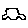
Label: car